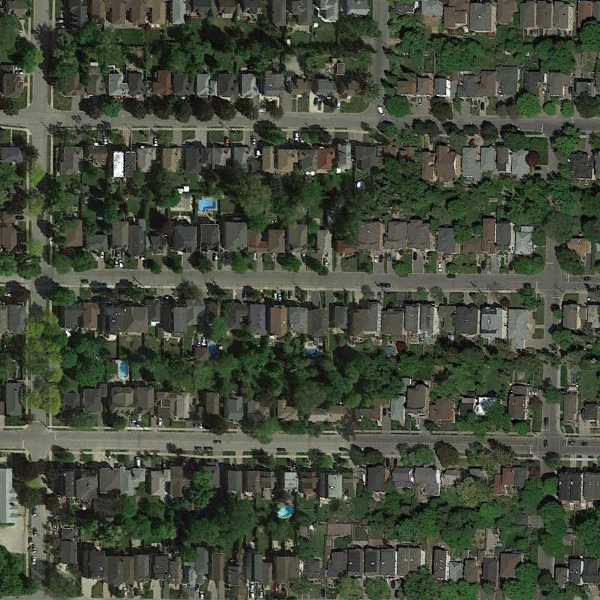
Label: DenseResidential